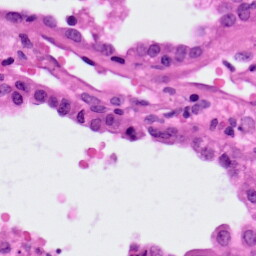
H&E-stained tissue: Lung